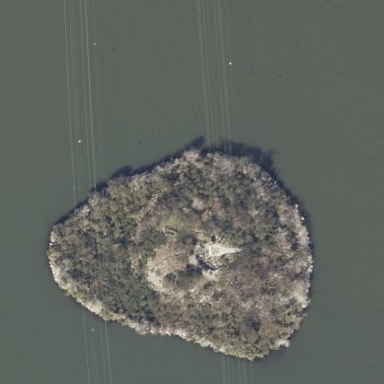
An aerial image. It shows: Islet covered with woodland.